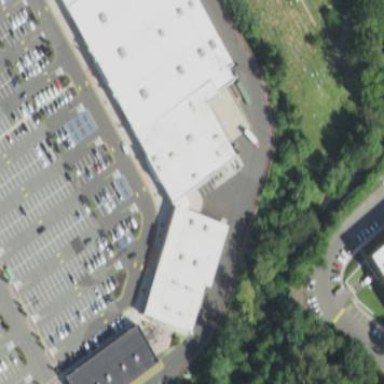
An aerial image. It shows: Retail building.